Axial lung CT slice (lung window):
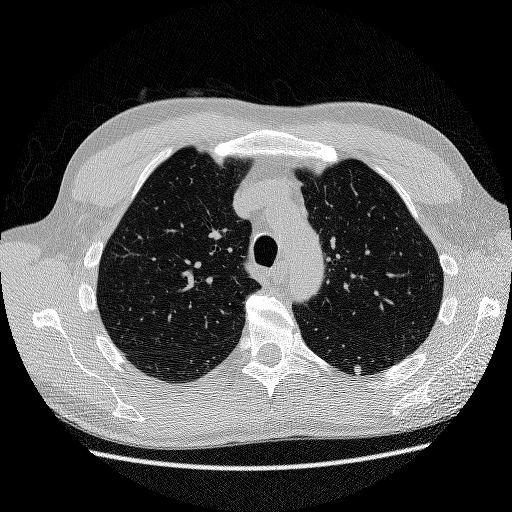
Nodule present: yes
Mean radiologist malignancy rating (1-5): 3.25